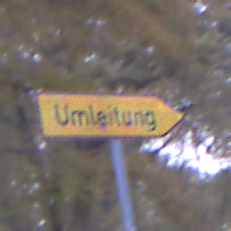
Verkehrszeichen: UmleitungswegweiserRechtsweisend
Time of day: Night
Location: Outdoor (Suburban)
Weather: PartlyCloudy
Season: NotSpecified
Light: Artificial